Question: I have the following queries
DECLARE @Selected bit
Set @Selected = 0
'''
SELECT CAST (ms.sector_id as int) as Id
,CAST (s.parent_sector_id as int) as ParentSectorID
,s.[name] as Name
FROM matter_sector ms LEFT JOIN sector s ON ms.sector_id=s.sector_id
WHERE ms.matter_number = '<PHONE>' AND parent_sector_id = 0
SELECT CAST ([sector_id] AS int) AS Id
,CAST ([parent_sector_id] AS int) AS ParentSectorID
,[name] AS Name
,@Selected AS Selected
FROM sector
where parent_sector_id = 0
'''
Here is the result

What I would like to achieve is to update the Selected value to 1 for the record with Id 596. The first select statement could return multiple records
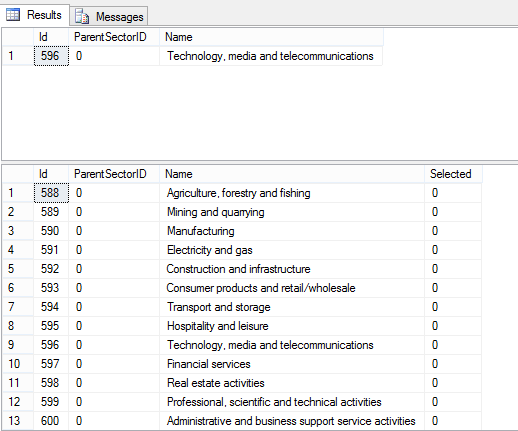
Answer: Try this:
'''
SELECT CAST ([sector_id] AS int) AS Id
,CAST ([parent_sector_id] AS int) AS ParentSectorID
,[name] AS Name
,case sector_id when (SELECT CAST (ms.sector_id as int) as Id
FROM matter_sector ms LEFT JOIN sector s ON ms.sector_id=s.sector_id
WHERE ms.matter_number = '<PHONE>' AND parent_sector_id = 0) then 1 else 0 end as 'Selected'
FROM sector
where parent_sector_id = 0
'''